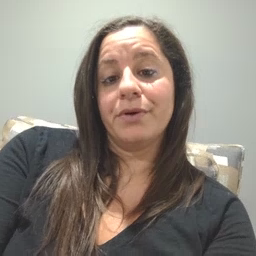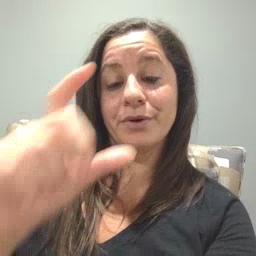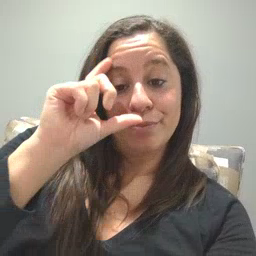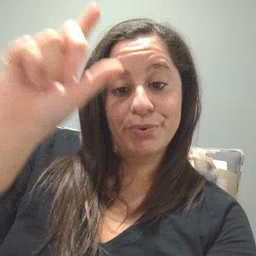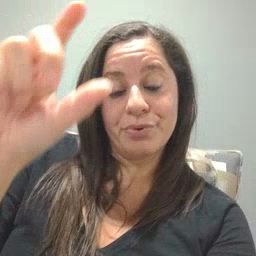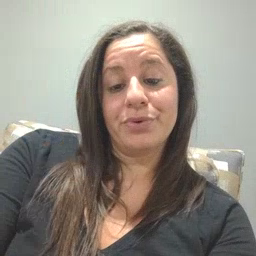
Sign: moon